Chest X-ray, PA view. Patient: 51 years old, sex F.
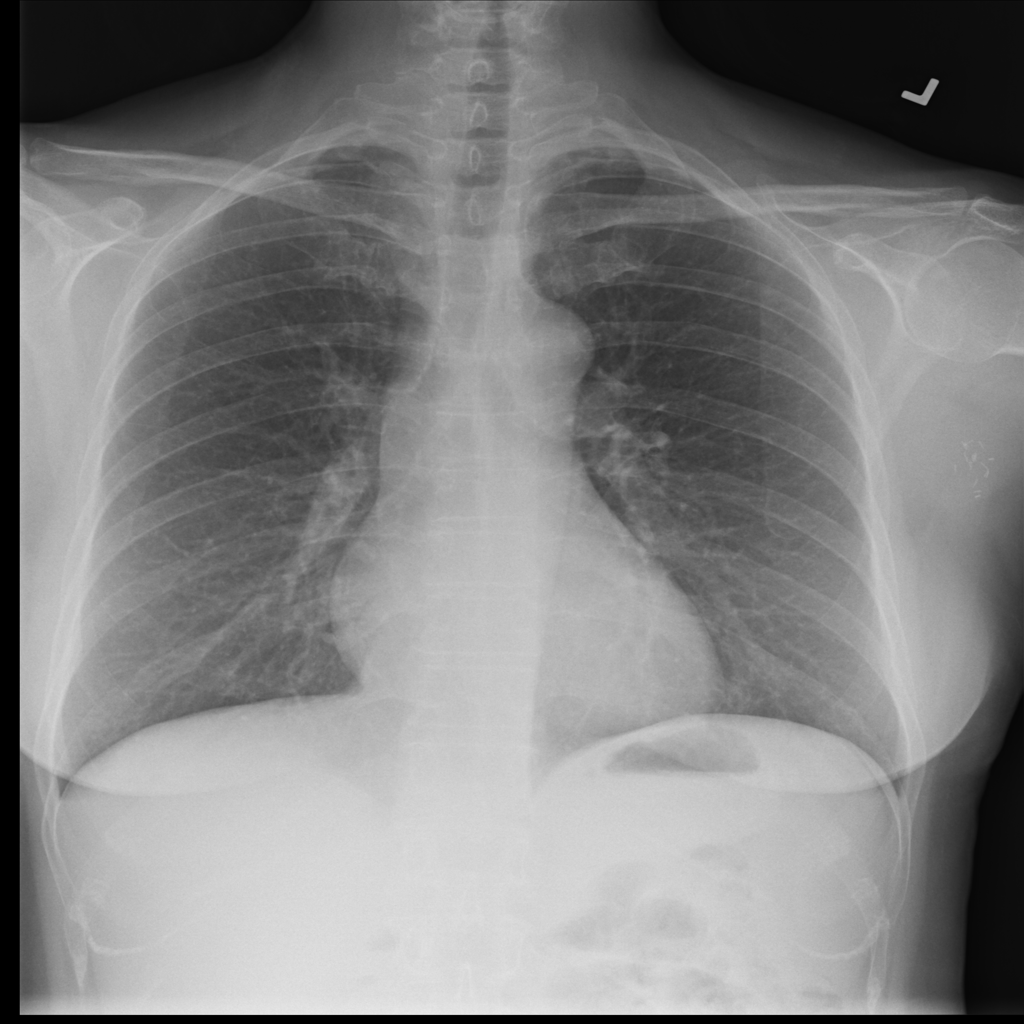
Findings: No Finding